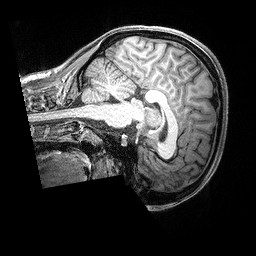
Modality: T1w
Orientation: sagittal
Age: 20
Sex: female
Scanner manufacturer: siemens
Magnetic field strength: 3 T
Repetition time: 2.3 s
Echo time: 0.00298 s